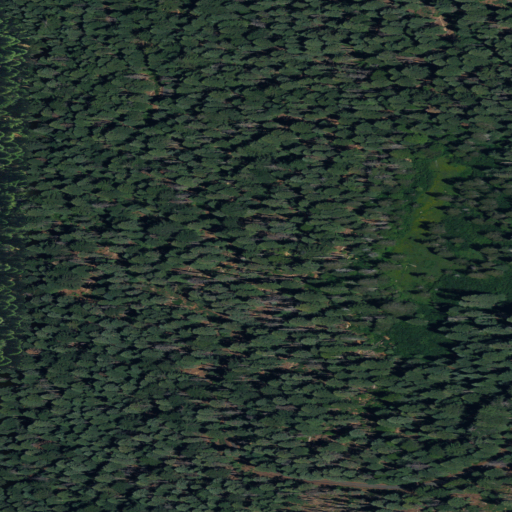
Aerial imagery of ridge(s) in California named Rock Island Ridge containing grassland and evergreen forest